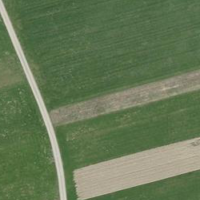
EUNIS habitat code: 52
Species observed at this site:
Dipsacus fullonum
Lolium perenne